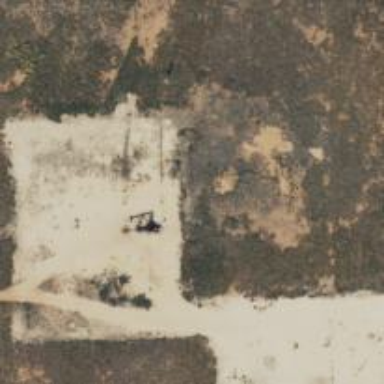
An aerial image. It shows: Petroleum well.